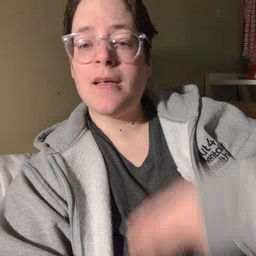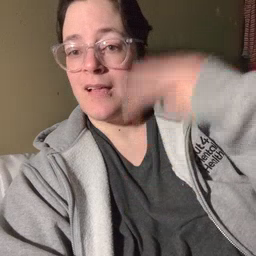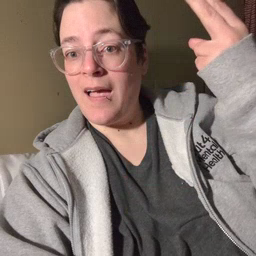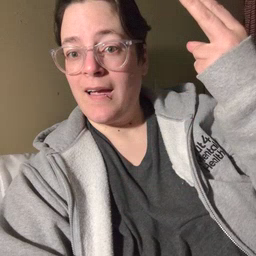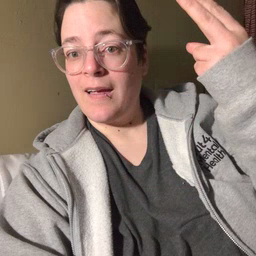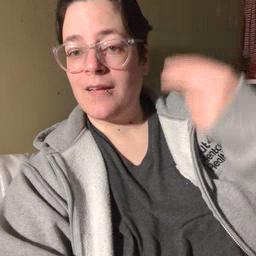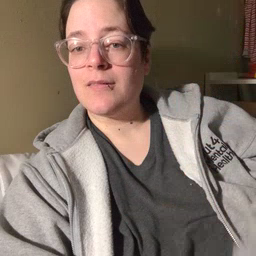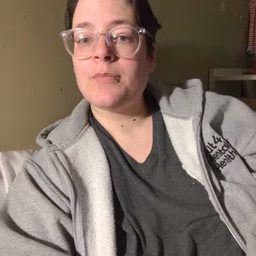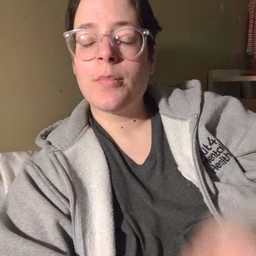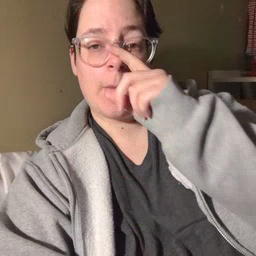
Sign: high